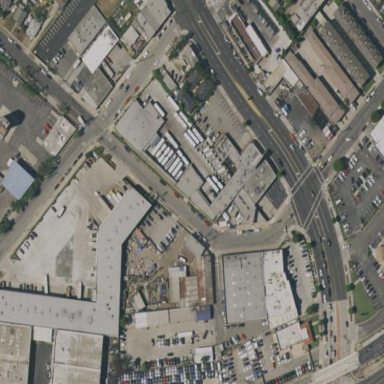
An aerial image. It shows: Commercial building.